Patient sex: M
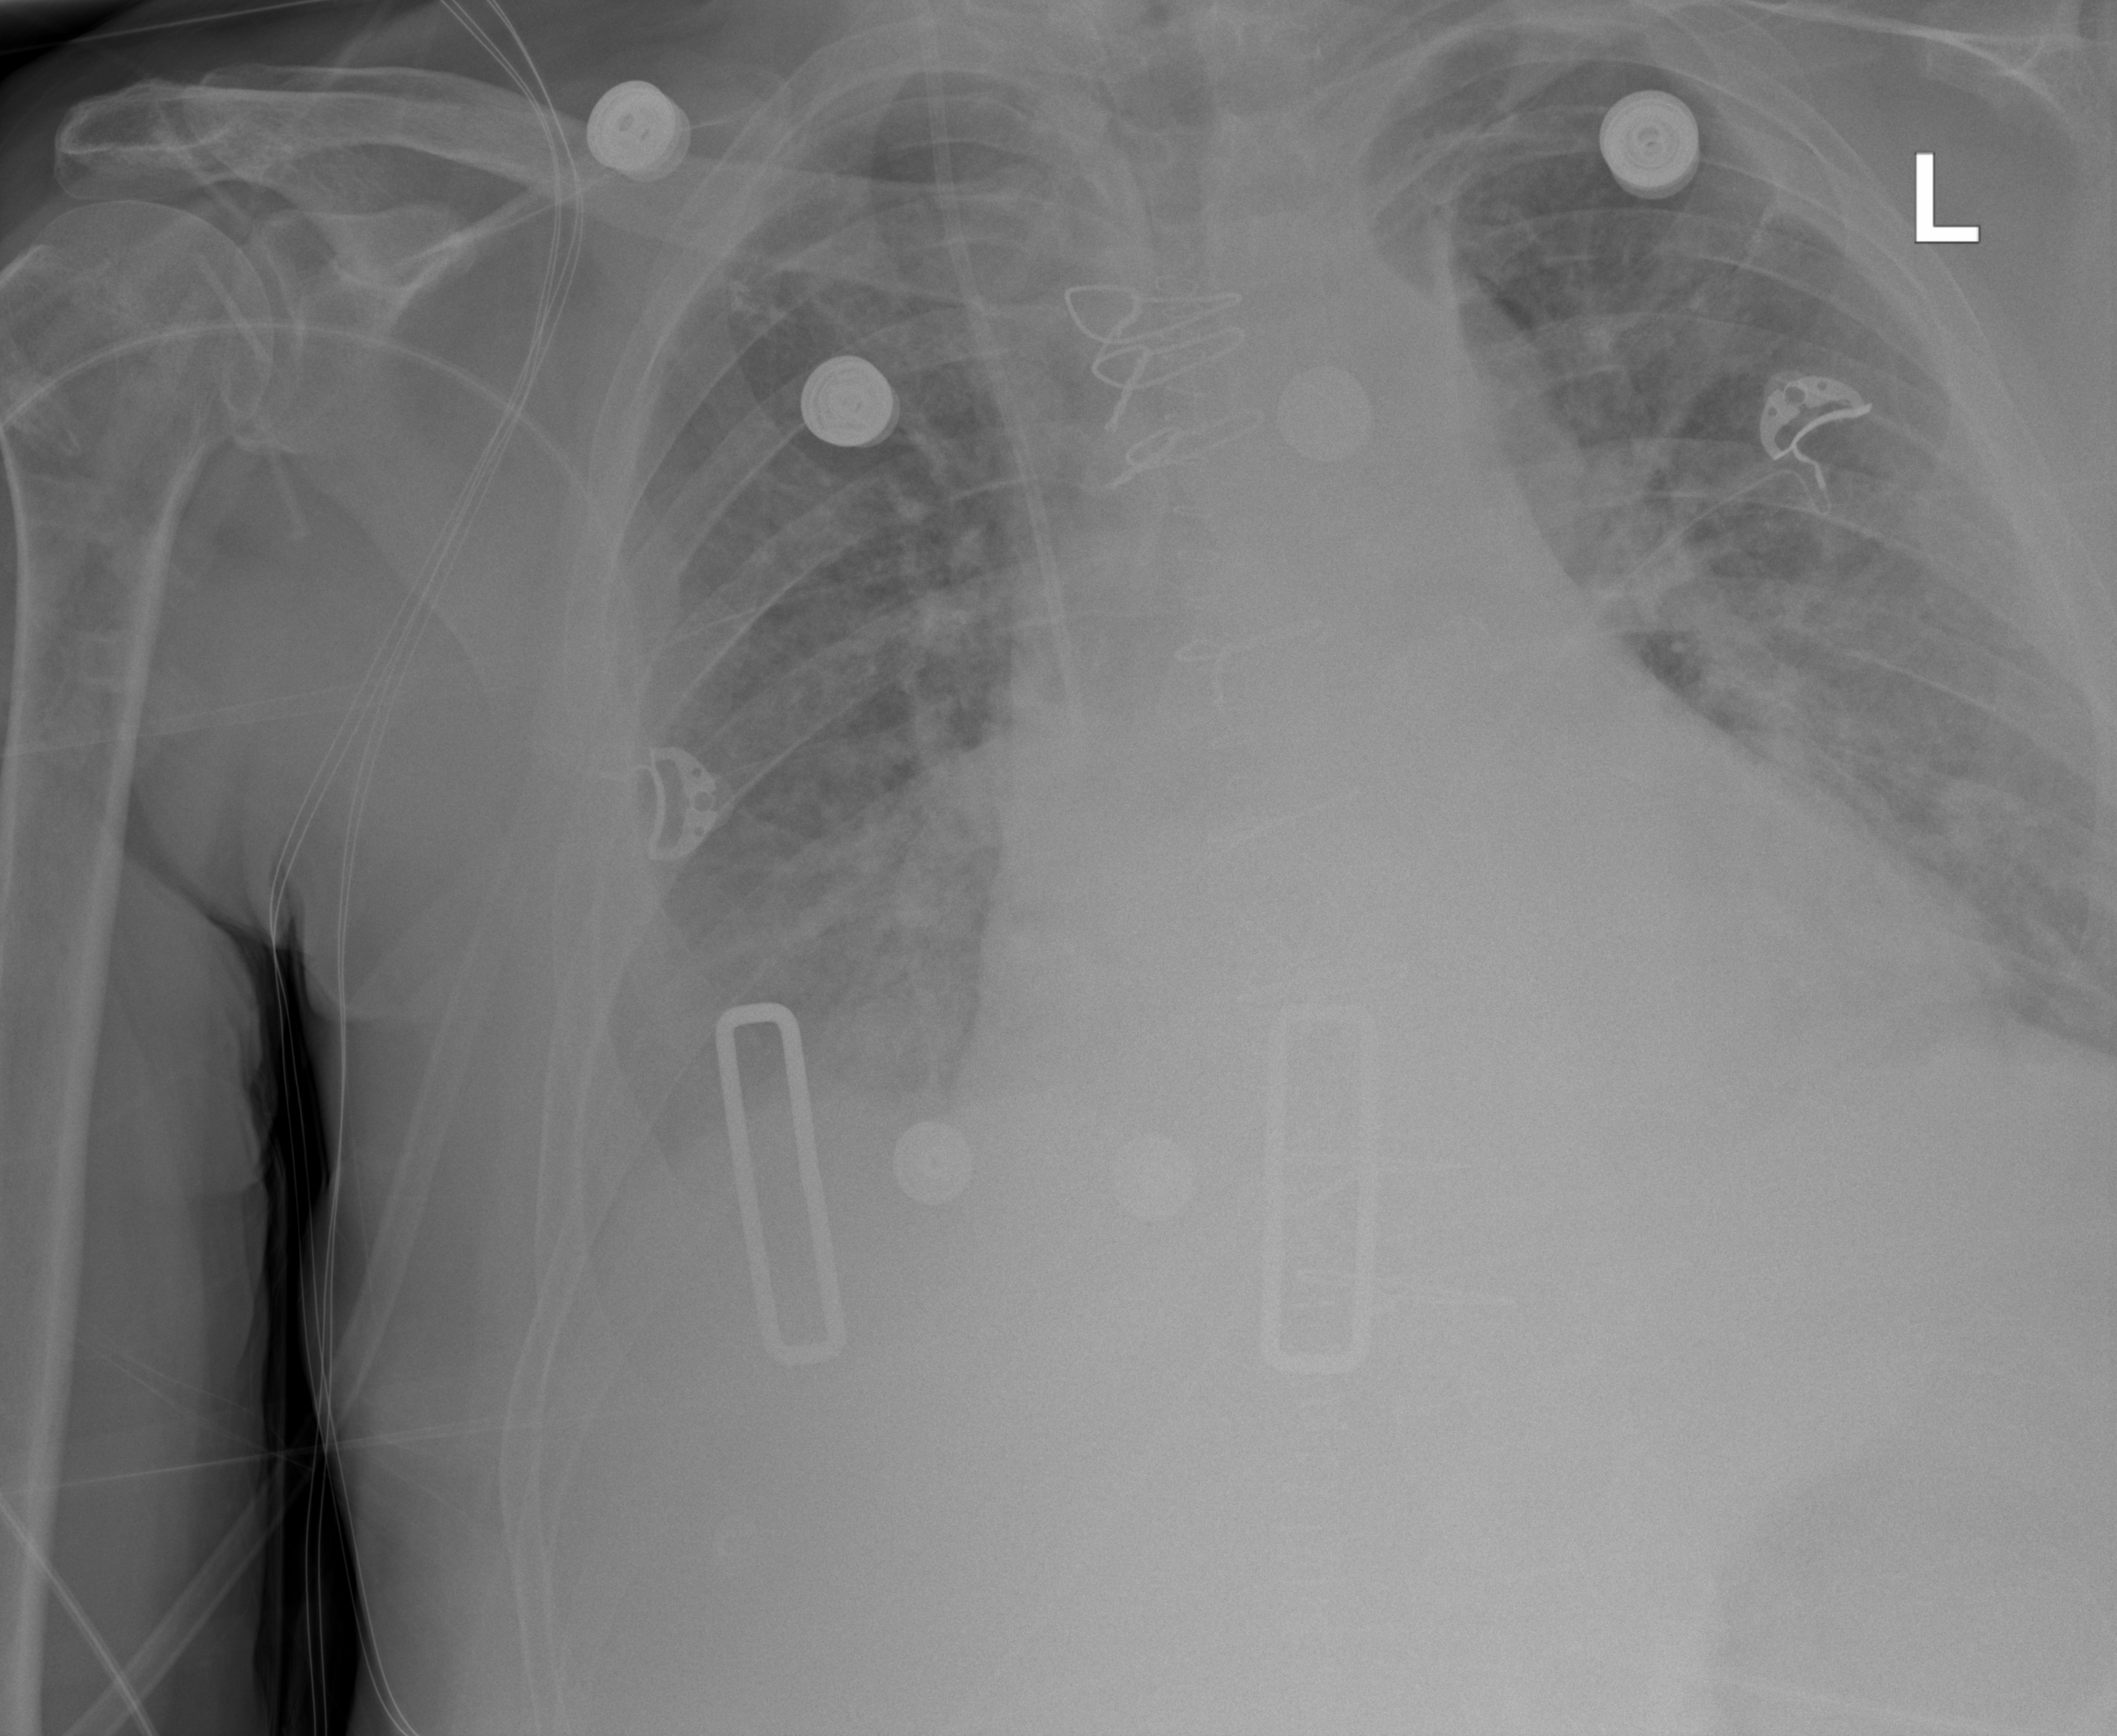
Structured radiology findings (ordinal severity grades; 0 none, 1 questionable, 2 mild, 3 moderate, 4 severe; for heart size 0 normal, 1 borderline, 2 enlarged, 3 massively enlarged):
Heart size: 2
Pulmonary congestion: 2
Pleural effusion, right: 2
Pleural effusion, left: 3
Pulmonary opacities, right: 0
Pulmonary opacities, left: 0
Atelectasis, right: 2
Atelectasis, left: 2